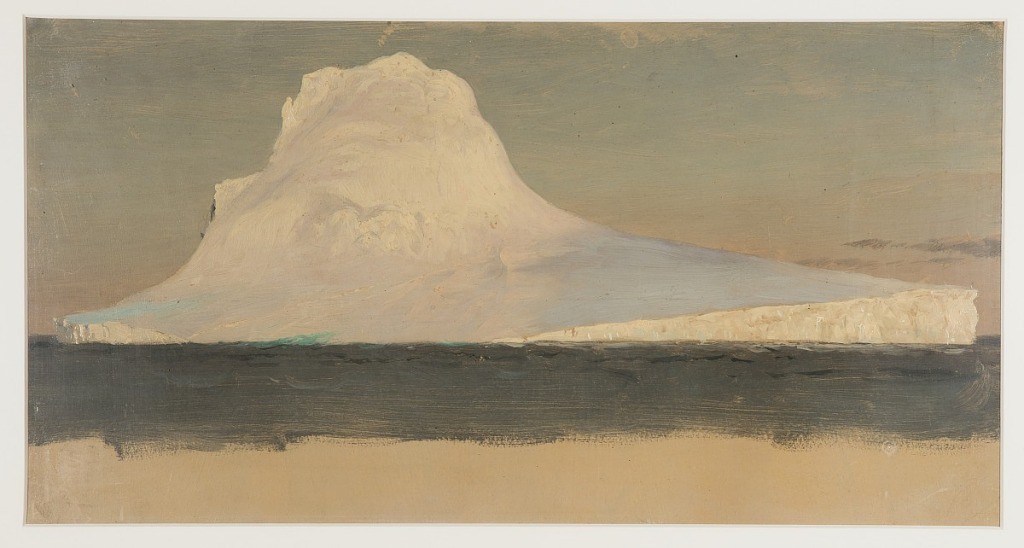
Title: Iceberg in Cartwright's Bight, Southwest from Battle Harbor, Canada
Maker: Frederic Edwin Church, American, 1826–1900
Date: June or July 1859
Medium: Brush and oil paint, graphite on tan paperboard
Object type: Drawing
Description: Seascape sketch of a large iceberg floating in Cartwright's Bight, an inlet on the island known as Caribou Run off the coast of Labrador in Canada. Dominating the composition at center, the iceberg has a large, rugged prominence at left that flattens out to a form resembling a duck bill at right. The right side of the berg is a sheer, icy cliff. Dark, rippling ocean waters comprise the foreground while, in the background, sporadic clouds hang in a sky that gradates from a pinkish orange on the horizon, to greenish blue along the upper margin. In the lower portion, graphite guiding lines are visible at the base of a yellow-brown ground.